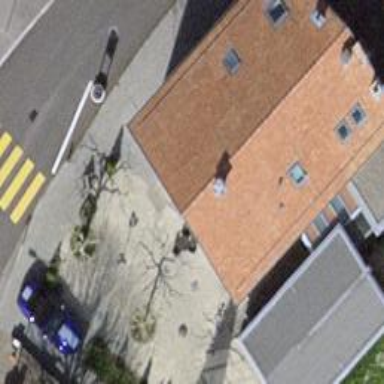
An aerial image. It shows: Restaurant.